Field crop: maize
Growth stage: 2
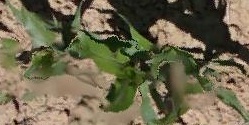
Species: maize